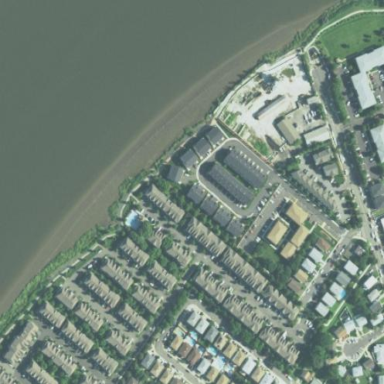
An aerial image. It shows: Condominium in residential area.